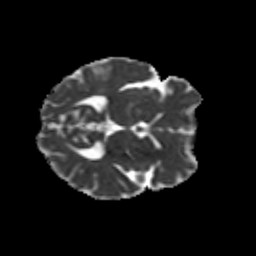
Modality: MD
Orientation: axial
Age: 48
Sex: female
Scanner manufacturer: siemens
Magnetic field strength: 3 T
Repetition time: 8.6 s
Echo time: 0.095 s